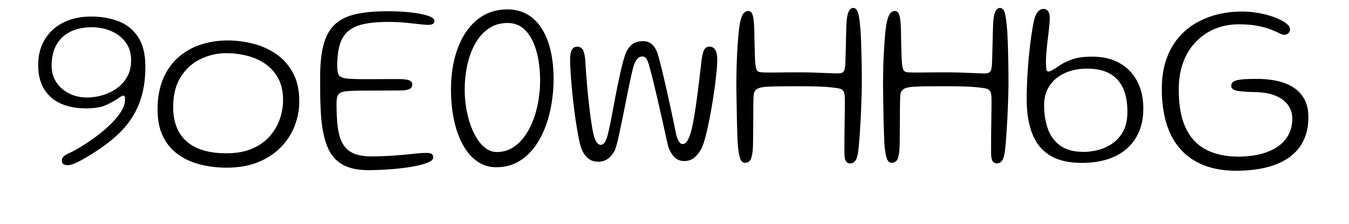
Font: Gluten_ExtraLight